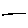
Label: line